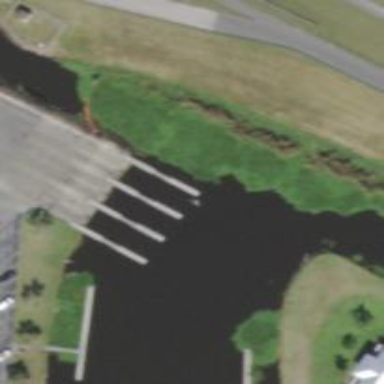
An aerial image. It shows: Slipway on leisure land.